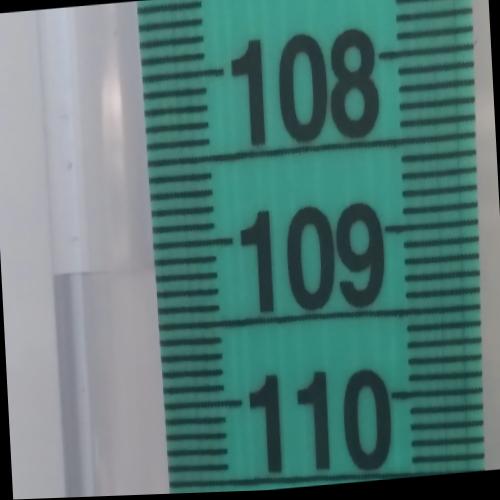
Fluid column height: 109.1 cm